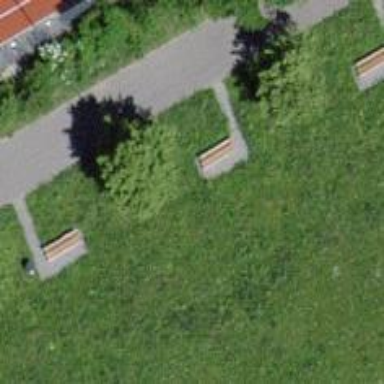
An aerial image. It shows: Bench for seating.